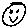
Label: smiley face